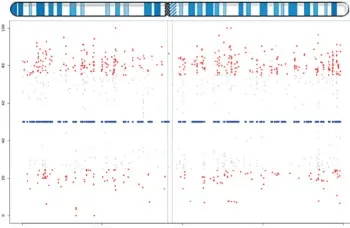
Biallelic inactivation of BAP1 by differing mechanisms. In contrast, aligned sequence data from Patient B.
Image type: chart (chart)